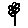
Label: flower